Aerial crown-view tile of a tropical tree (Barro Colorado Island, Panama), acquired 20250512:
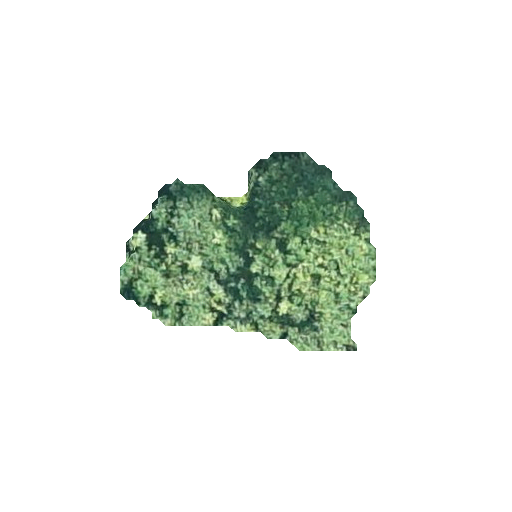
Species: Protium stevensonii
GBIF accepted scientific name: Tetragastris panamensis
Crown area: 51.794 m²